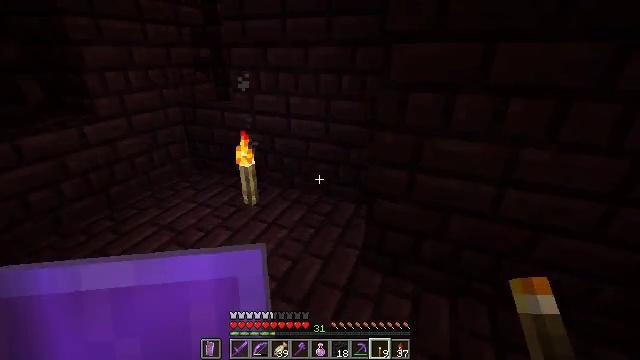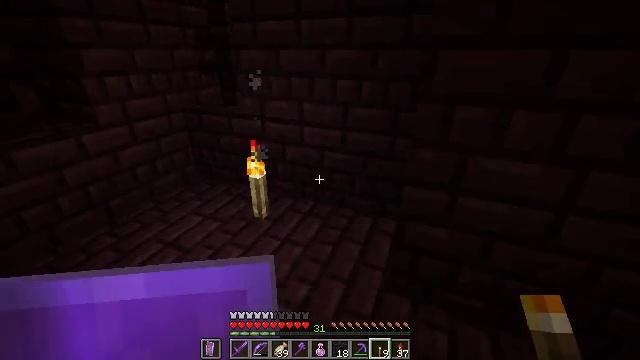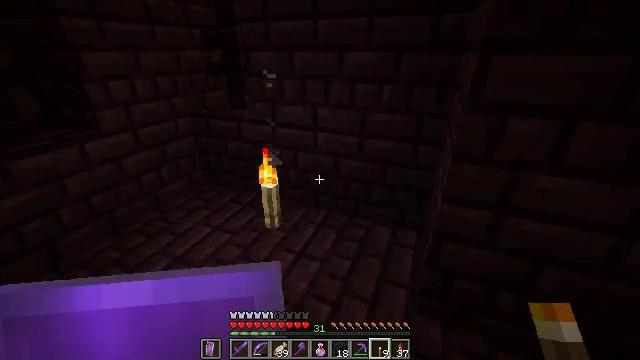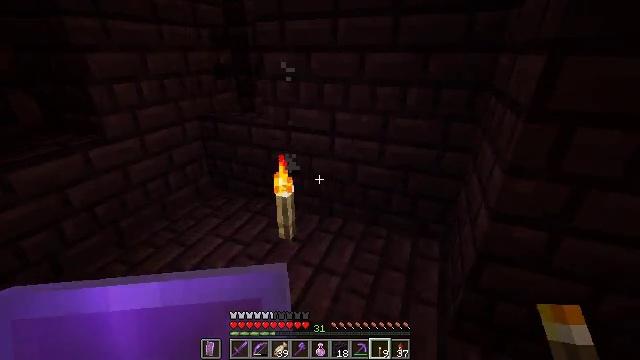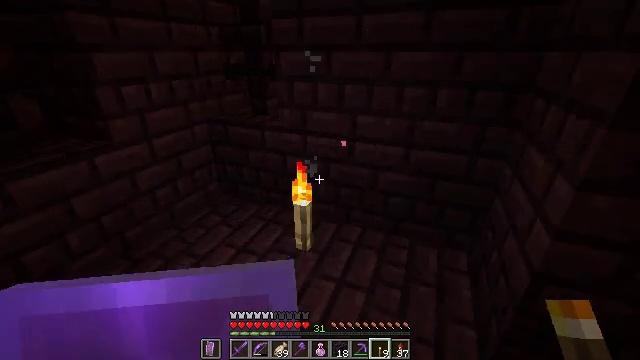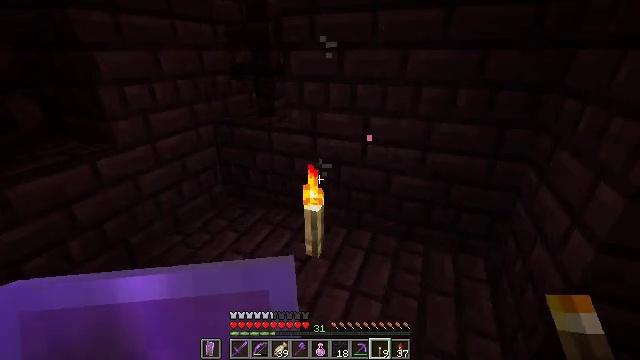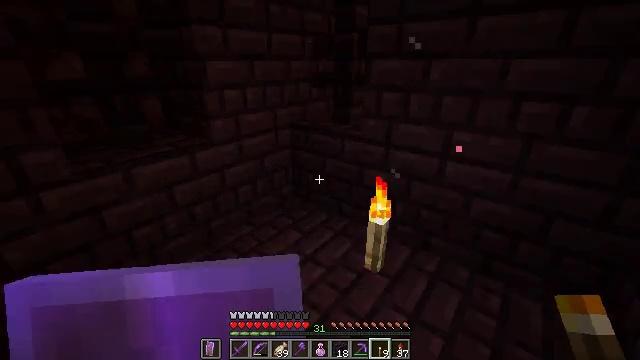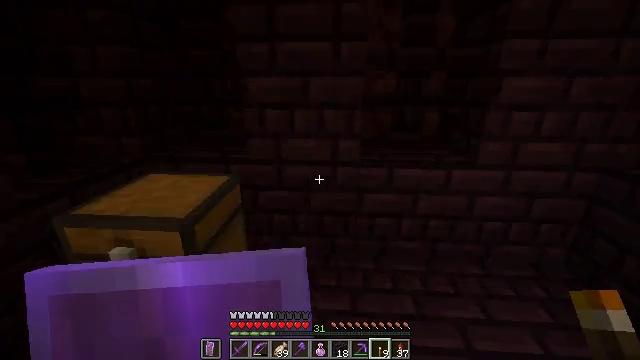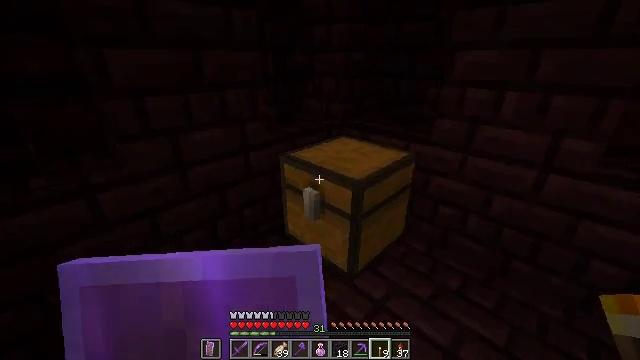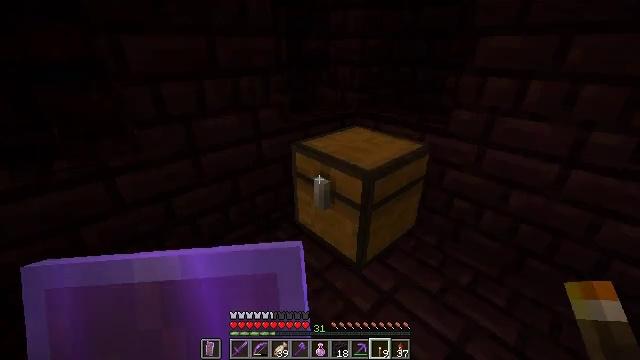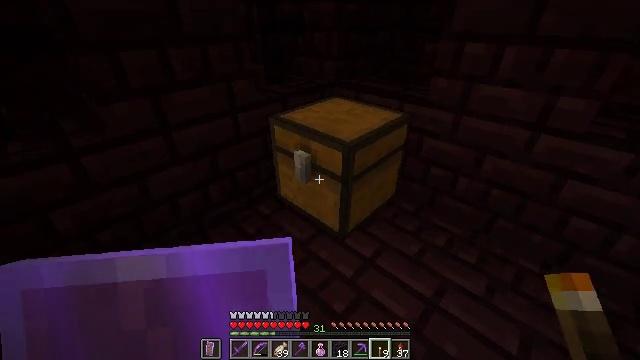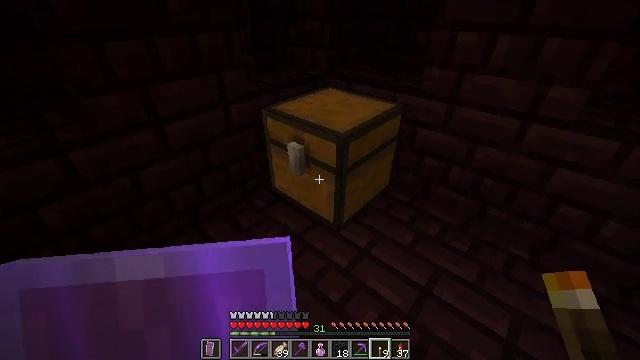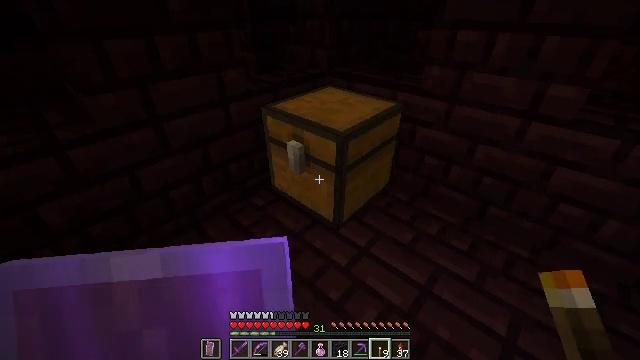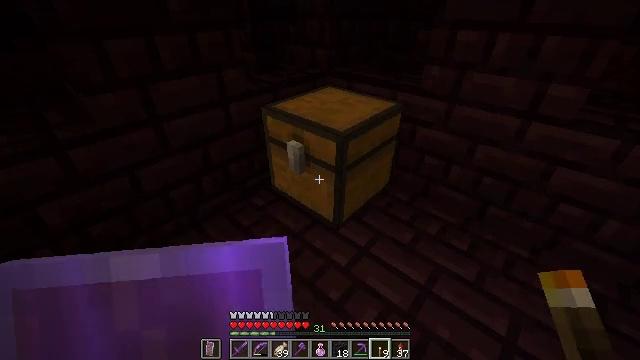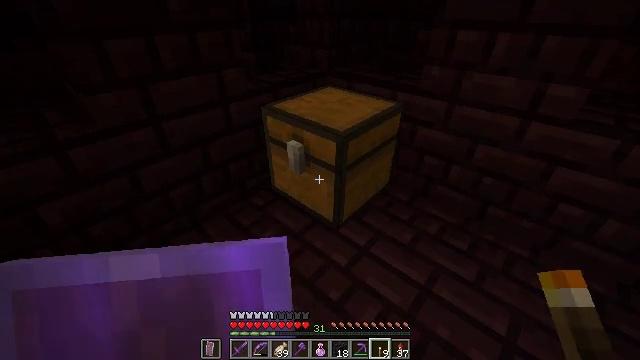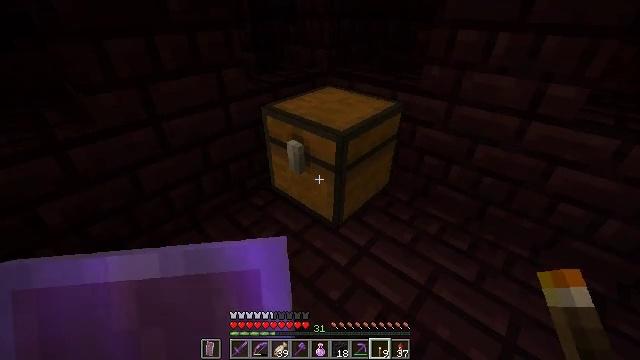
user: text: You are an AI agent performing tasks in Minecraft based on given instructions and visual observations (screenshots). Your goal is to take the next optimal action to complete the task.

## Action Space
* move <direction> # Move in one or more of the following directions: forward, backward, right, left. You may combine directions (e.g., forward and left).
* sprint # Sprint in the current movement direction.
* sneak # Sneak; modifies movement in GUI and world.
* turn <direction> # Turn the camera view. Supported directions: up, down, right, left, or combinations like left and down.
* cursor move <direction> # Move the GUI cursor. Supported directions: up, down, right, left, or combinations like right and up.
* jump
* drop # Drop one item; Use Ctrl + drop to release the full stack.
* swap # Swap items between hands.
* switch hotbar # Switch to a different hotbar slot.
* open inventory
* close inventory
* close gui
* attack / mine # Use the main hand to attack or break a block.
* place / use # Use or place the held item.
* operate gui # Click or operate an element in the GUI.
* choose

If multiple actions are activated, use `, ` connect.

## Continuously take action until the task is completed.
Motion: motion action
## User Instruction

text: Mine a chest to move it.
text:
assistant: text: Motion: move forward and move left
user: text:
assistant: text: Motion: move forward and move left
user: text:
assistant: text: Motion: move forward and move left
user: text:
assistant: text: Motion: move forward and move left
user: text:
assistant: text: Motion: no_op
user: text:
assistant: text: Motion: turn left and up
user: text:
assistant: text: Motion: turn left and up
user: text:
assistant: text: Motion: turn left and down
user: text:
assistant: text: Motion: turn left and down
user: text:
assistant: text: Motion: turn right and down
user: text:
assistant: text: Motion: turn right and down
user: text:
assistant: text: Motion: no_op
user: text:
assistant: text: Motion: no_op
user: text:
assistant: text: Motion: no_op
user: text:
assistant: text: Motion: no_op
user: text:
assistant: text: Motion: no_op
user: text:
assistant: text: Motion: no_op
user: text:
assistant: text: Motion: no_op
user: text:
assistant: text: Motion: no_op
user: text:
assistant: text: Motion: no_op
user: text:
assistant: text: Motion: no_op
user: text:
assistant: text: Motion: no_op
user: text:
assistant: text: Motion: no_op
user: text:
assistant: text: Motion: no_op
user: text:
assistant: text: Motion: no_op
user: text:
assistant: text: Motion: no_op
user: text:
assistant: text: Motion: no_op
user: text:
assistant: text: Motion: no_op
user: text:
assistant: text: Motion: no_op
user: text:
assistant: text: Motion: no_op